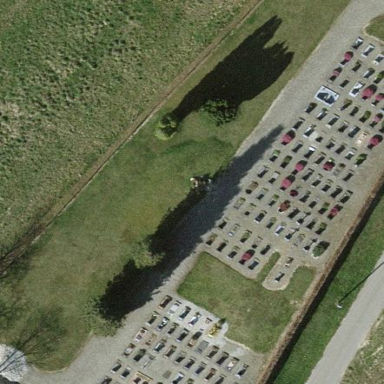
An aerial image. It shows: Cemetery.